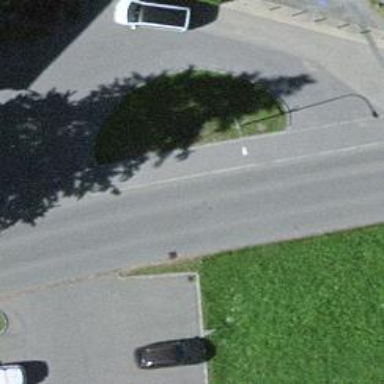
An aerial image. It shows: Bus stop equipped with public transport stop position.